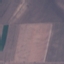
Land use / land cover: AnnualCrop